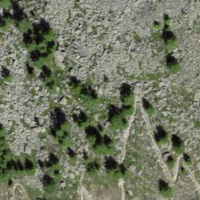
EUNIS habitat code: 48
Species observed at this site:
Lactuca perennis